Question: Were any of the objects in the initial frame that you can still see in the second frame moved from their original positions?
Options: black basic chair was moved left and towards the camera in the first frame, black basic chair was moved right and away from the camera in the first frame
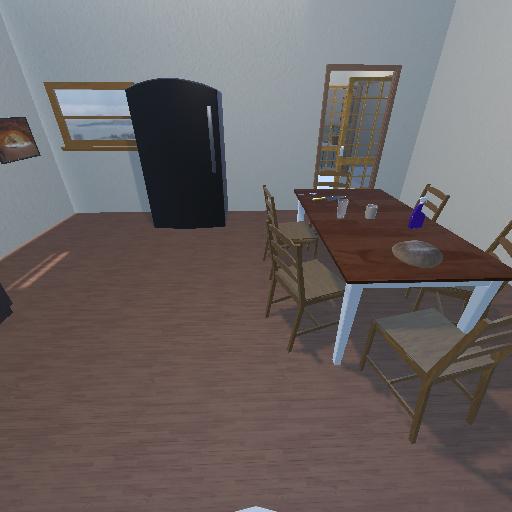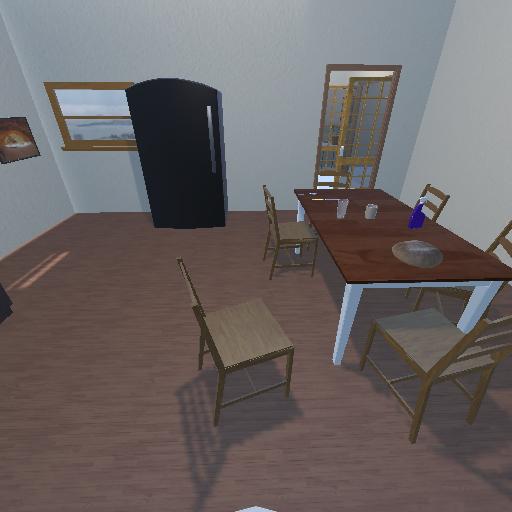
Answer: black basic chair was moved left and towards the camera in the first frame